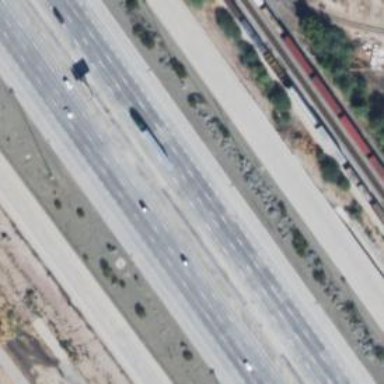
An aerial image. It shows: View of motorway.